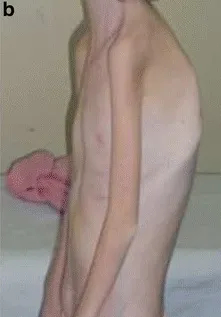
Clinical and radiologic presentation of the index PS patient. B; Severe cyphoscoliosis of the index patient.
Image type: radiology (x_ray)